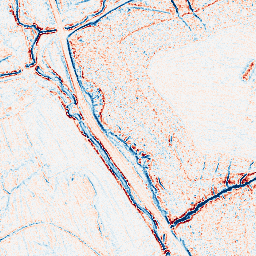
Category: edge_preserving
Decomposition family: anisotropic_diffusion
Decomposition parameters: iterations: 10
kappa: 50
gamma: 0.05
Upsampling method: cubic_mitchell
Upsampling parameters: scale: 8
Upsampling scale: 8